Question: On a string literal, Android studio offers the inject language feature, but in the drop down list of languages, there is no <URL> offered. All the documentation states it should be there. Any idea how I can inject SQL?

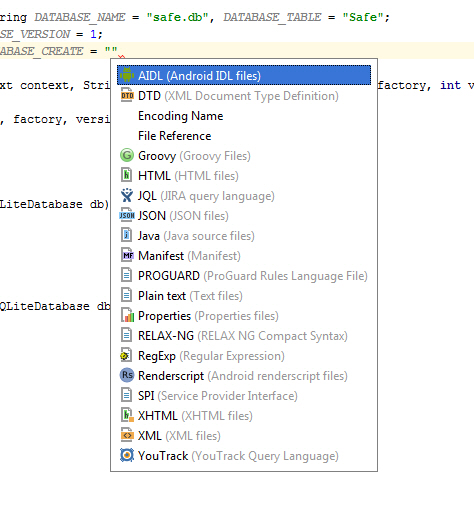
Answer: > Database tools and SQL support are only available in IntelliJ IDEA Ultimate.
<URL>
Hence, you cannot use SQL support in Android Studio.
You could use <URL>, which is IDE independent.